Question: I'm trying to write a list that contains a list of points in to a text file.I've managed to write the method to save a a point to text file. However, I'm getting some extra characters in the output
'''
try {
FileOutputStream fileOut = new FileOutputStream(path);
ObjectOutputStream out = new ObjectOutputStream(fileOut);
for(int i = 0; i < pointList.size(); i++){
String s = parseString( pointList.get(i));
out.writeObject(s);
}
out.close();
fileOut.close();
} catch (IOException i) {
i.printStackTrace();
}
private static String parseString(Point P){
String point = String.valueOf(P.getX()) + "," + String.valueOf(P.getY()) ;
System.out.println("String: " +point);
return point;
}
'''
This is the point list
'''
List<Point> pointList = new ArrayList();
pointList.add(new Point(100,200));
pointList.add(new Point(300,500));
pointList.add(new Point(400,200));
pointList.add(new Point(100,500));
pointList.add(new Point(400,200![enter image description here][1]));
'''
This is the output of the write method

I don't seem to understand how to get rid of the characters on the first line of the output and the t on each line
Thanks for you help
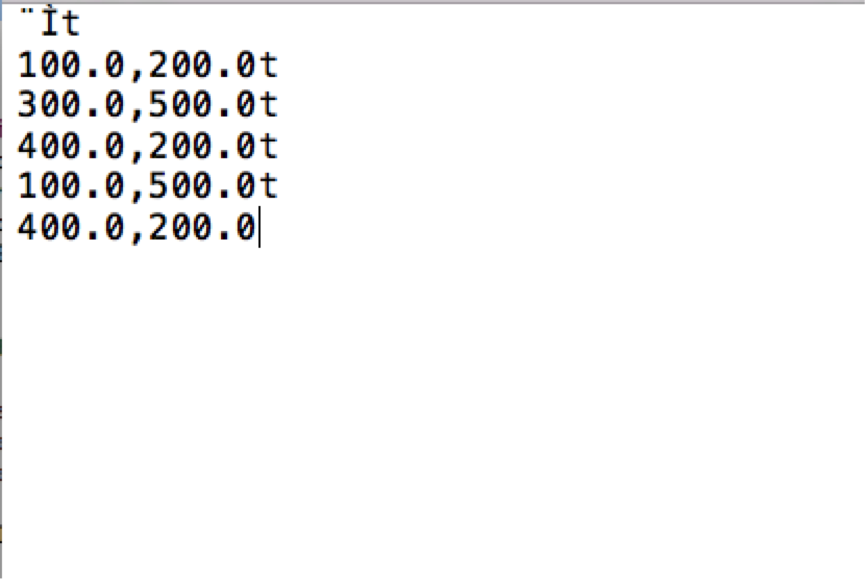
Answer: 'ObjectOutputStream' writes binary serialization data to the stream. It's not supposed to produce human-readable output.
If you want to write something human-readable, then use something like 'PrintWriter' instead.